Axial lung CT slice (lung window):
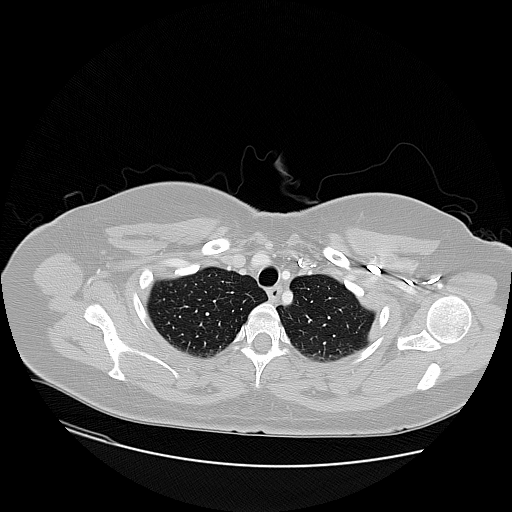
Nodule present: no